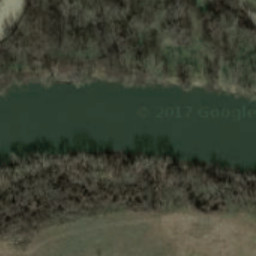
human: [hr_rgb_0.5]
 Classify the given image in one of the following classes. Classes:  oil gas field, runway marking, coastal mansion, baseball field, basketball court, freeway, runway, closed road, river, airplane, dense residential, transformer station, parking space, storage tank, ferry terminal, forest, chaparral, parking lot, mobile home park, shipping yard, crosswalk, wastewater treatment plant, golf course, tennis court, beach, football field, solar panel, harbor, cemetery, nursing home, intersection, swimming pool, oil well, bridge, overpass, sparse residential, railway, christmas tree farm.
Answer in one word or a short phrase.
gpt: river